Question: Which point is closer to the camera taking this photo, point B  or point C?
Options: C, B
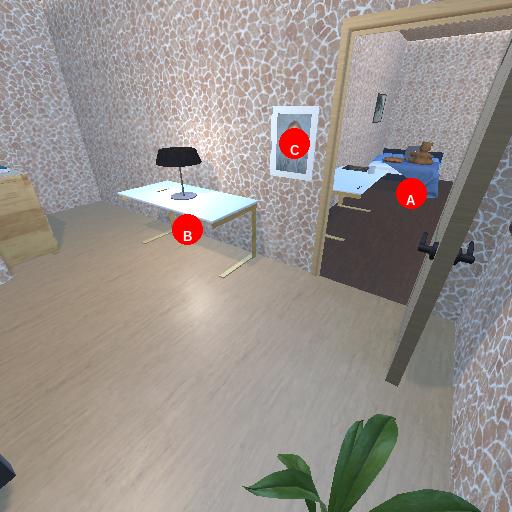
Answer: C